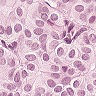
Metastatic tissue present: yes